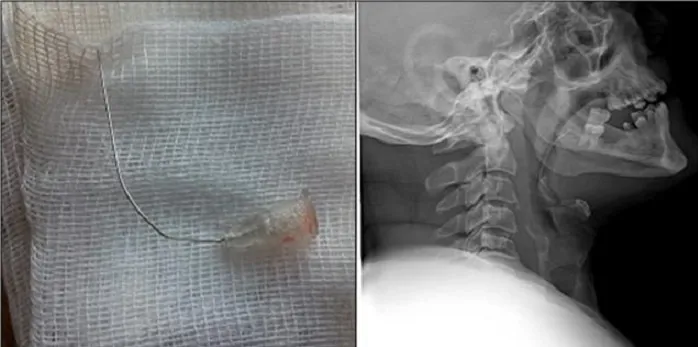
X-Ray and foreign body's of Case 1.
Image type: radiology (x_ray)